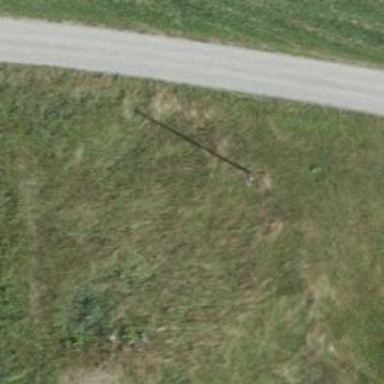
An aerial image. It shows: Utility pole as the man-made structure.